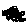
Label: cloud